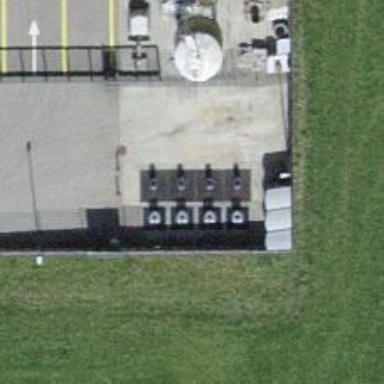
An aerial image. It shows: Recycling container at amenity designated for recycling.